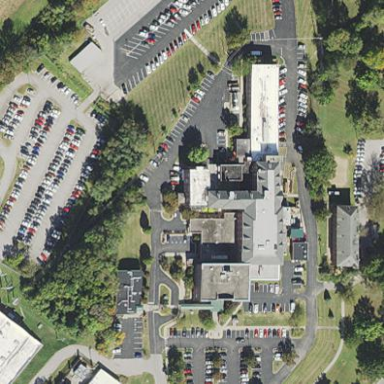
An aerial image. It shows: Hospital providing healthcare services.